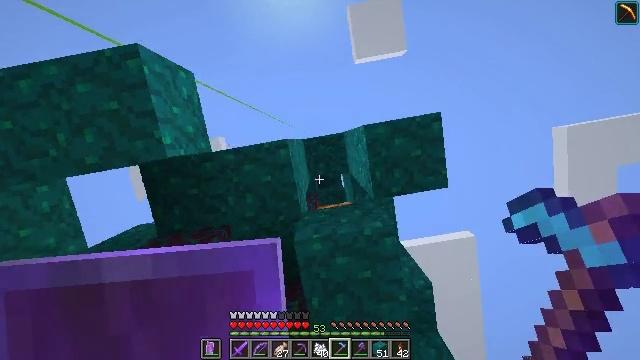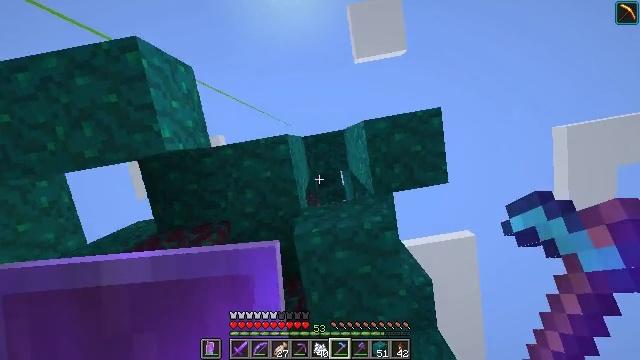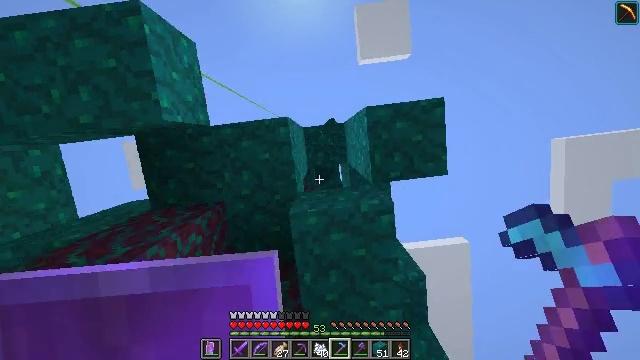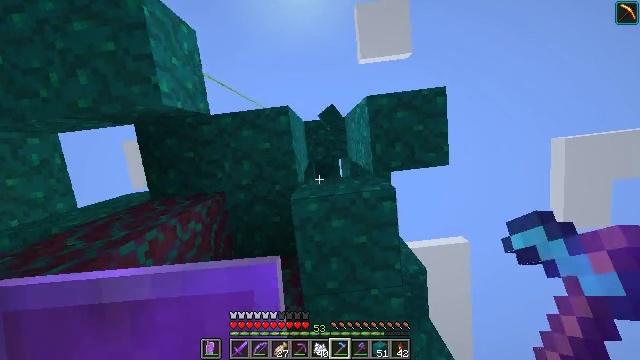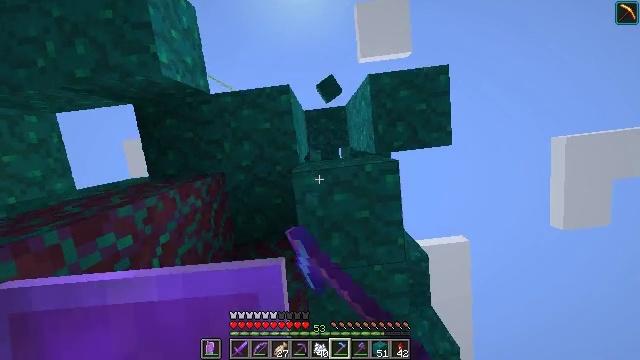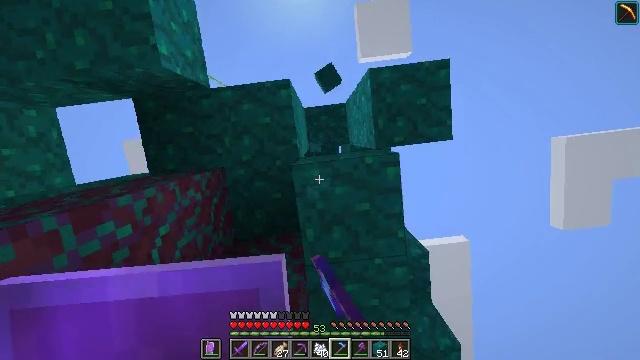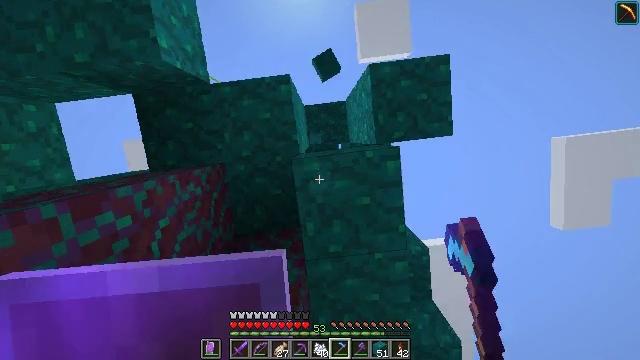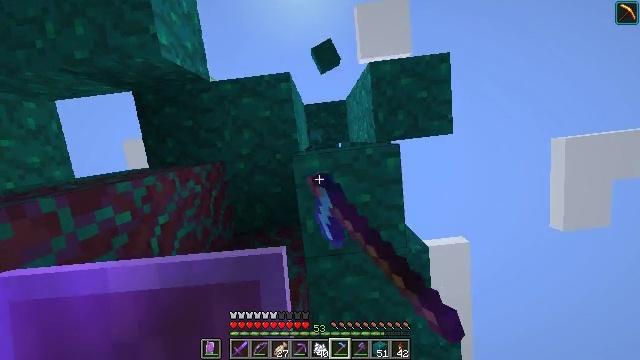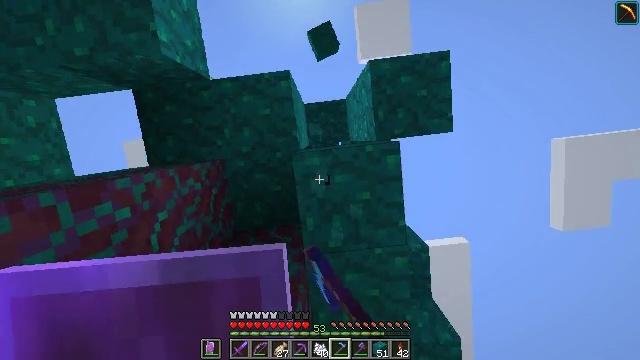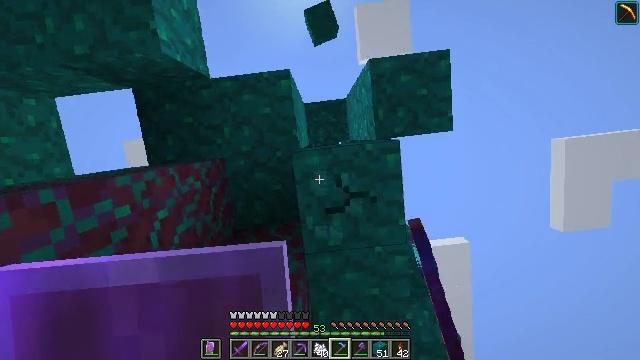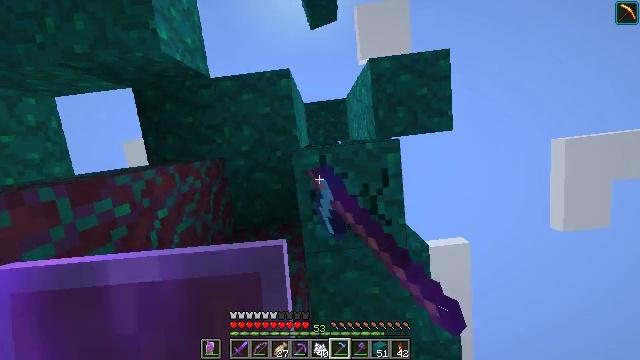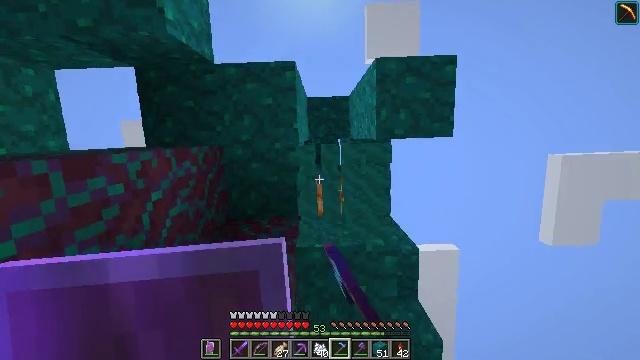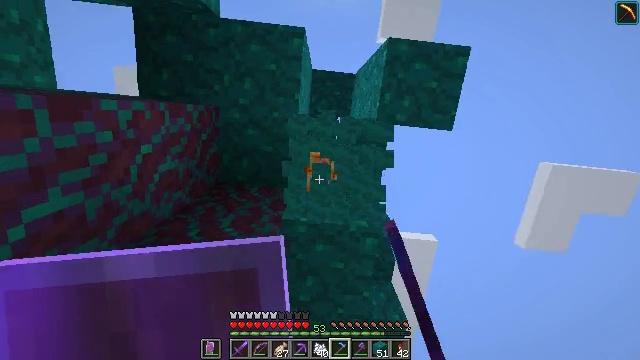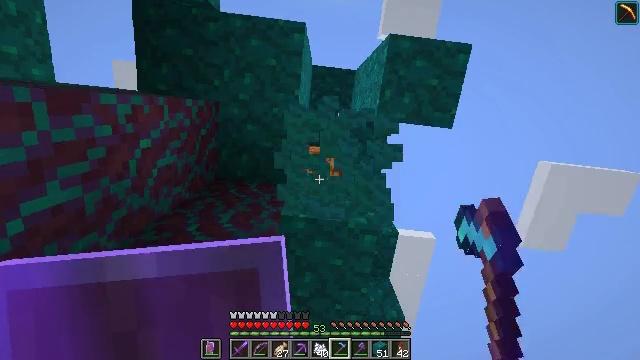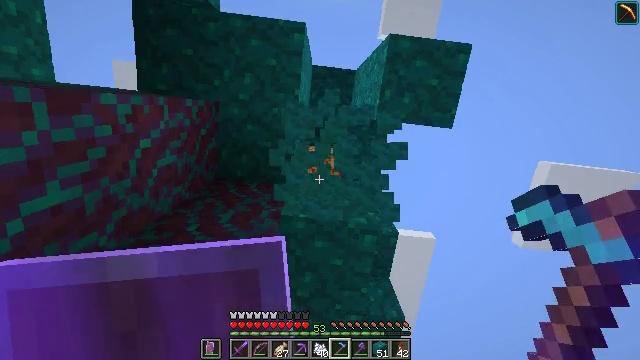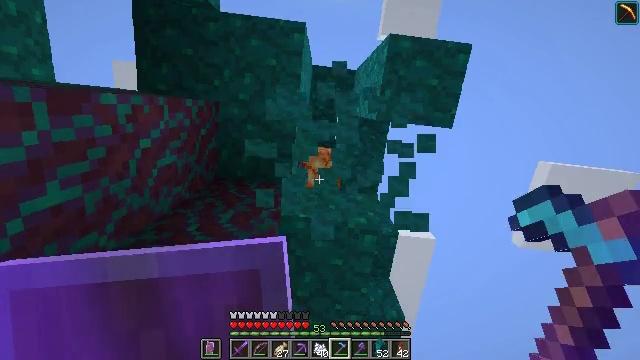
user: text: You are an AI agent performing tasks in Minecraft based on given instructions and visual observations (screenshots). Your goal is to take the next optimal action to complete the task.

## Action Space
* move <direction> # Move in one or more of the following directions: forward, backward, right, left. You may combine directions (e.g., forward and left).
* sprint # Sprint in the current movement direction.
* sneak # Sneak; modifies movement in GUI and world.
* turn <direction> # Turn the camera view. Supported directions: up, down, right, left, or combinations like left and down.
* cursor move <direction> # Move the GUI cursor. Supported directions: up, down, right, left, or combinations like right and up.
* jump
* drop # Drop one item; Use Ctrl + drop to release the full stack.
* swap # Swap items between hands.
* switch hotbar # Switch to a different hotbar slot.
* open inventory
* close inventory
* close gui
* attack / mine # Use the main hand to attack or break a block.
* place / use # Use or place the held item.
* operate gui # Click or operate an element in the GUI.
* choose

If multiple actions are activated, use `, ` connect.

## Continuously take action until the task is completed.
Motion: motion action
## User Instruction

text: Break the warped wart block.
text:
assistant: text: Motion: move forward, attack / mine
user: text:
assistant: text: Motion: move forward, turn right, attack / mine
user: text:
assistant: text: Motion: move forward, attack / mine
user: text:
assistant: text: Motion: attack / mine
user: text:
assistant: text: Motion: attack / mine
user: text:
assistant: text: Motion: attack / mine
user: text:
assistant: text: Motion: attack / mine
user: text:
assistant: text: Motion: attack / mine
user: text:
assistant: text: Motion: attack / mine
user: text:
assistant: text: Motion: attack / mine
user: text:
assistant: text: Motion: turn right, attack / mine
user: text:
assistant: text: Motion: turn right and down, attack / mine
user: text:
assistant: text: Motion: attack / mine
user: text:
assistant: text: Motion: attack / mine
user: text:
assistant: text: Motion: attack / mine
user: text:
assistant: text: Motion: attack / mine
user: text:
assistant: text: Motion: attack / mine
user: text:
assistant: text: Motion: attack / mine
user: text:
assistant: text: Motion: move forward, turn down, attack / mine
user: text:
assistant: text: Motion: move forward, attack / mine
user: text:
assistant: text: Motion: move forward, attack / mine
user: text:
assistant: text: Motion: move forward, attack / mine
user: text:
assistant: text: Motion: move forward, attack / mine
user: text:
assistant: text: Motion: attack / mine
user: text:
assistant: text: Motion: attack / mine
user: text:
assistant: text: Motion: attack / mine
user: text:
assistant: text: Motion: attack / mine
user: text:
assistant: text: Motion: attack / mine
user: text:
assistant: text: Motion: attack / mine
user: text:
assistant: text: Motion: attack / mine